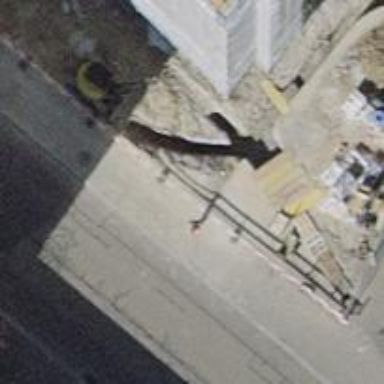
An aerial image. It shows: Bollard.